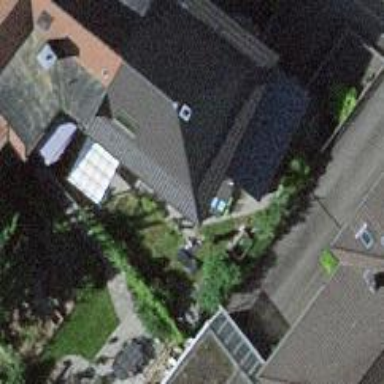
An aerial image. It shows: Hipped roof house.